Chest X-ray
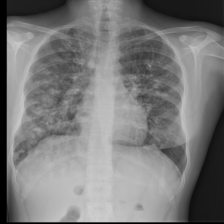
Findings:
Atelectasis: negative
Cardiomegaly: negative
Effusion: negative
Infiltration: positive
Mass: negative
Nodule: negative
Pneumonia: negative
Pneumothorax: negative
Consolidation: negative
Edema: negative
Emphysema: negative
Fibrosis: negative
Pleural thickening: negative
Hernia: negative